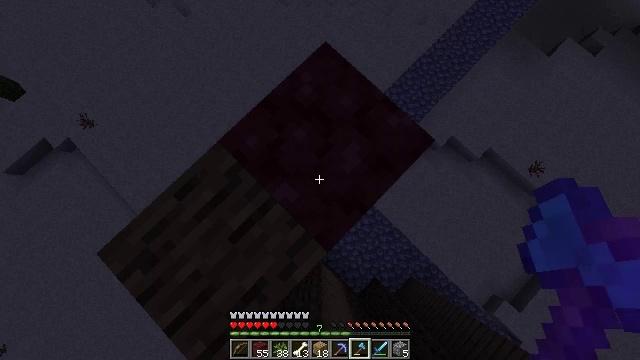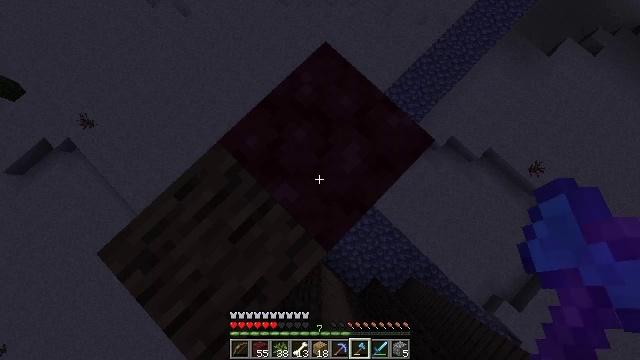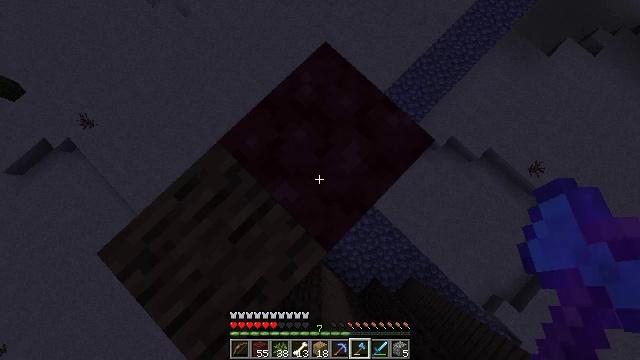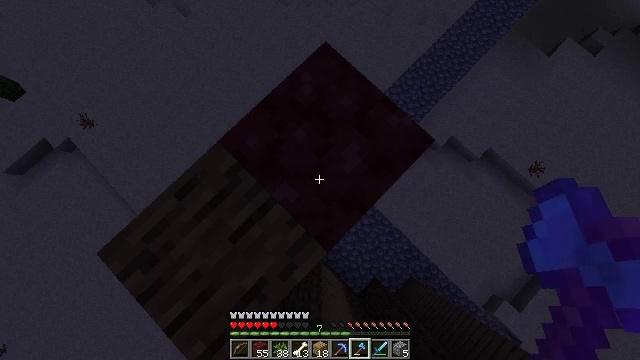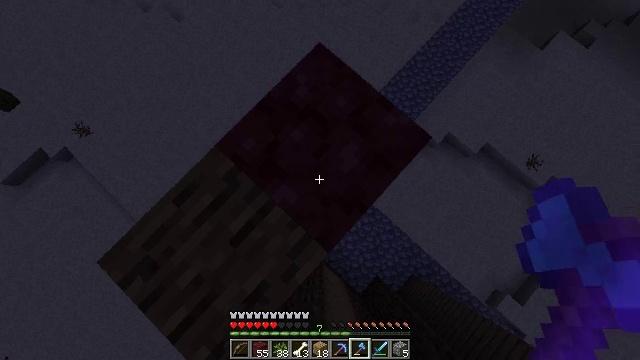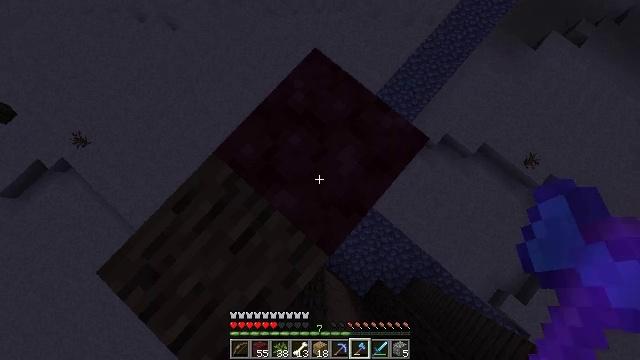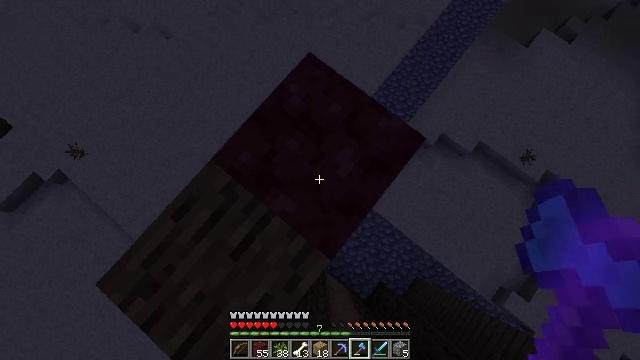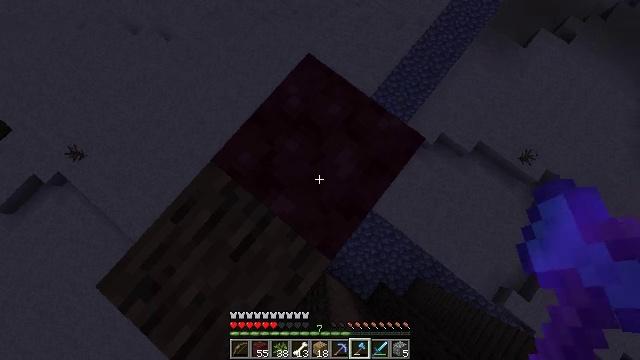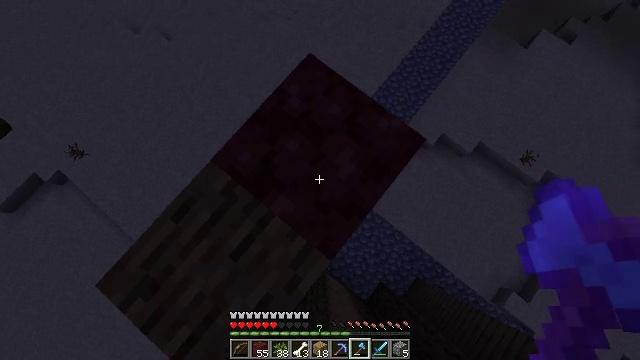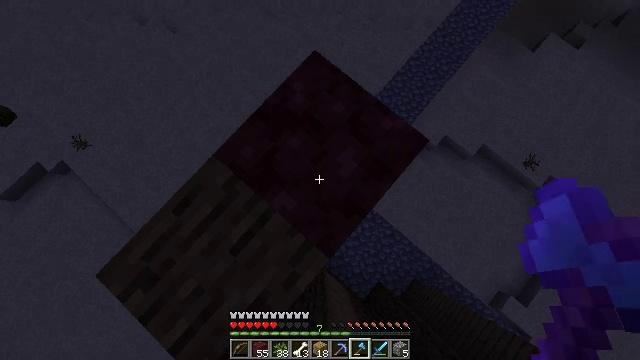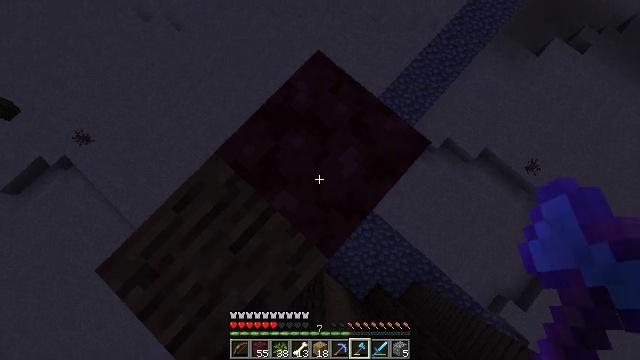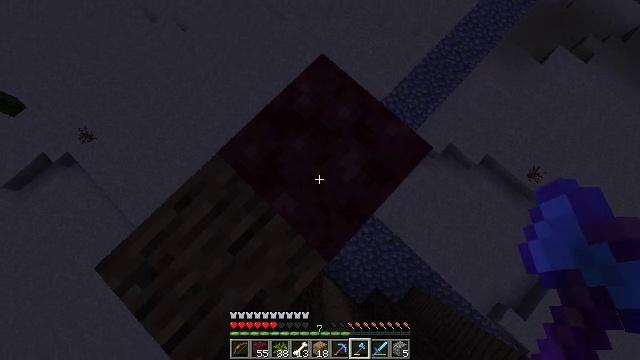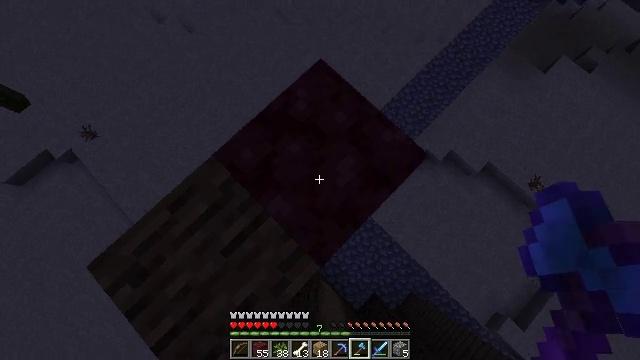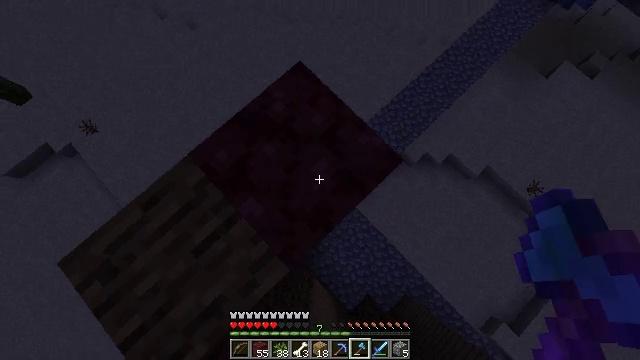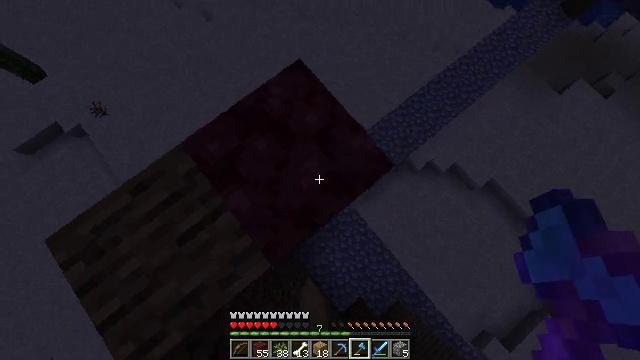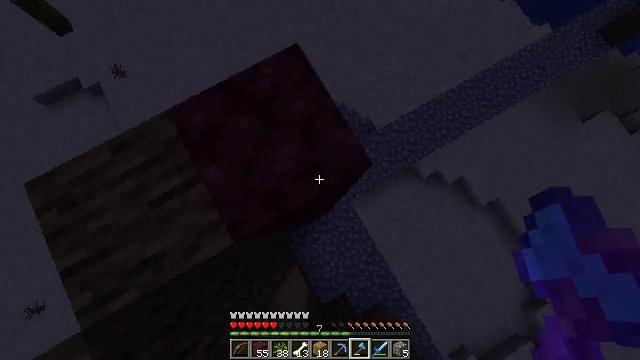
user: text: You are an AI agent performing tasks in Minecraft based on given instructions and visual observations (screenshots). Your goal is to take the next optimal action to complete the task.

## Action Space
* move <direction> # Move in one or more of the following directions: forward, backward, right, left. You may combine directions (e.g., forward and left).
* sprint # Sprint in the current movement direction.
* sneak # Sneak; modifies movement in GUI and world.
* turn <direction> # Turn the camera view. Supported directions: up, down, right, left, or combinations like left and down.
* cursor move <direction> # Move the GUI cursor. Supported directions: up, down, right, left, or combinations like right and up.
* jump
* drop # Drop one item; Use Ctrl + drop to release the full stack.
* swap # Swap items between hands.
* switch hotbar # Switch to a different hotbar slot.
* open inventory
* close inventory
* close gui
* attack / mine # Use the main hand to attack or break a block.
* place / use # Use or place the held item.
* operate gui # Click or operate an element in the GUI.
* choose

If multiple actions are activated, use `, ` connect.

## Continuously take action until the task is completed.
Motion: motion action
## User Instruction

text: Gather netherrack as a building material.
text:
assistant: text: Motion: no_op
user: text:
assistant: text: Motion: no_op
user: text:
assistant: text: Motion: no_op
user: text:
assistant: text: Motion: turn right
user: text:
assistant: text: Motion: turn right
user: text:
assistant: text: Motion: turn right
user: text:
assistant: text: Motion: no_op
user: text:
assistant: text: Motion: no_op
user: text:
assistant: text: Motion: turn left
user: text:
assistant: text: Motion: turn left
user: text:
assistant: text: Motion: turn left
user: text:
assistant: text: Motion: move right, turn left
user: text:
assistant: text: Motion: move right, turn left
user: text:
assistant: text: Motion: move right, turn left
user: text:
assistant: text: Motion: turn left and down
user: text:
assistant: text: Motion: turn left
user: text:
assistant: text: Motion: turn left
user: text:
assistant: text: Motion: move forward, turn left
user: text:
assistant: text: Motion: move forward, turn left
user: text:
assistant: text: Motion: move forward, turn left
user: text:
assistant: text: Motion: move forward, turn left
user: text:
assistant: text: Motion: turn left
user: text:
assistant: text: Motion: no_op
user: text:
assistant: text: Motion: no_op
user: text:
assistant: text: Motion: no_op
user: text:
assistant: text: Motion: turn left and down
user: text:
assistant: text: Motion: turn left and down
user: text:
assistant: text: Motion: turn left and down
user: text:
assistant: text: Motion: turn left and down
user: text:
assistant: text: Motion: no_op